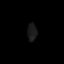
Tissue: lung
Cell type: Epithelial cells
Senescence score: 0.2437
Nuclear area (px): 160
Mean DAPI intensity: 26.575